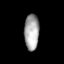
Tissue: lung
Cell type: Endothelial cells
Senescence score: 0.5527
Nuclear area (px): 523
Mean DAPI intensity: 165.497